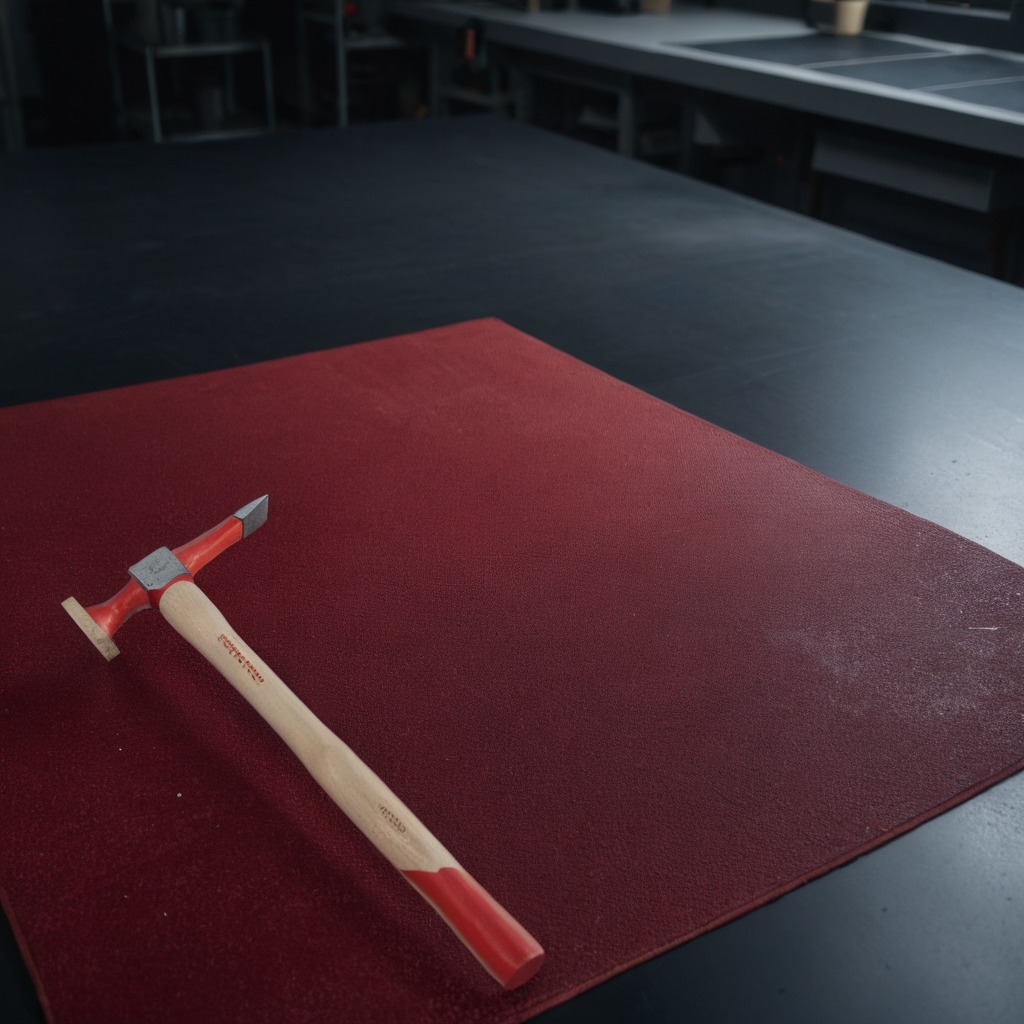
A hammer lies on a clean granite tabletop covered with a red rubber mat inside a workshop at night.